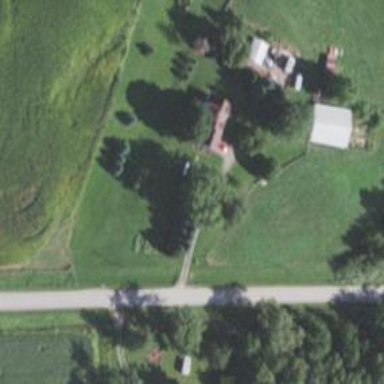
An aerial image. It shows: Driveway leading to service road.